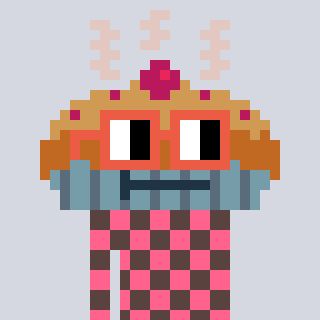
a pixel art character with square orange glasses, a pie-shaped head and a darkbrown-colored body on a cool background